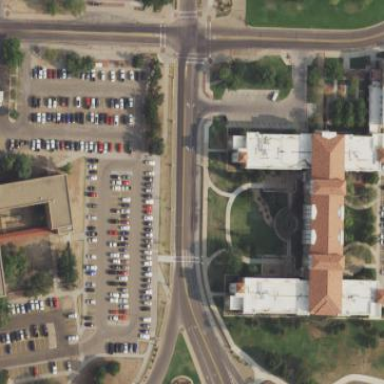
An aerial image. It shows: Dormitory building.